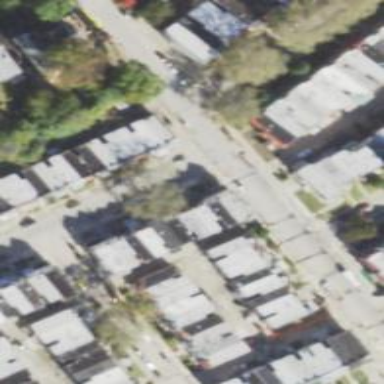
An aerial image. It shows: Alley classified as service road.